Field crop: tomato
Growth stage: 2
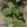
Species: solanum